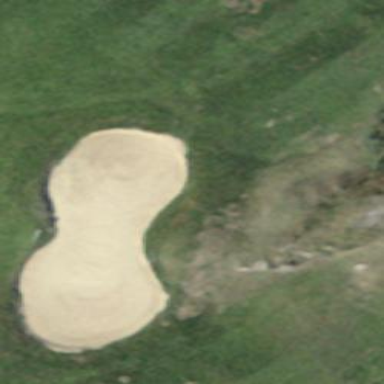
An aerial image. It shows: Sand bunker on golf course.